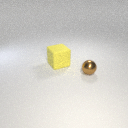
small brown metal sphere in front of large yellow rubber cube